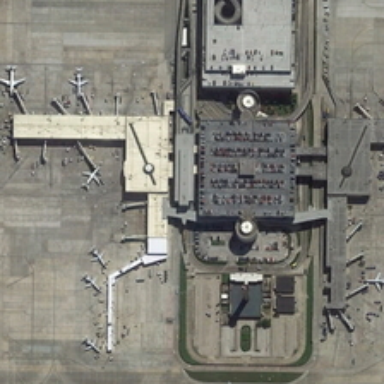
A large number of cars parked near the airport plains .